Aerial crown-view tile of a tropical tree (Barro Colorado Island, Panama), acquired 20250414:
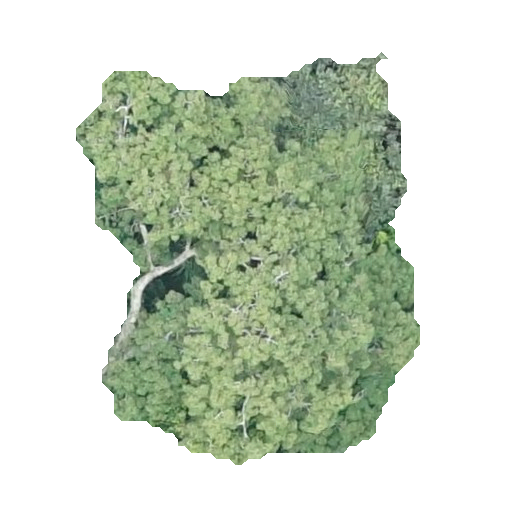
Species: Ceiba pentandra
GBIF accepted scientific name: Ceiba pentandra
Crown area: 157.624 m²